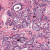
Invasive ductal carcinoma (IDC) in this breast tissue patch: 0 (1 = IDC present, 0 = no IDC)